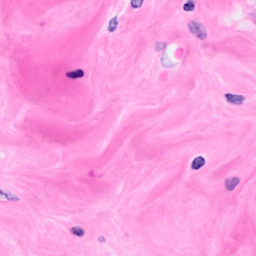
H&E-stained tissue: Breast